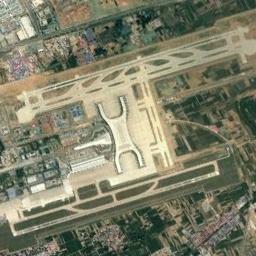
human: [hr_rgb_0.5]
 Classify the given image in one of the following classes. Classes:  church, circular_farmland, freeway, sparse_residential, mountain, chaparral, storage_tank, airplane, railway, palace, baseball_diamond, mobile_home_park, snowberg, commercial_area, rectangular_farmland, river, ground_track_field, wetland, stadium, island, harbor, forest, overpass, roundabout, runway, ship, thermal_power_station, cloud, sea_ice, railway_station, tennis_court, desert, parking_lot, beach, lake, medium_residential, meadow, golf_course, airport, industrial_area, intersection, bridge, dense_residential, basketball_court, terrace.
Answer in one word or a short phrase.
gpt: airport